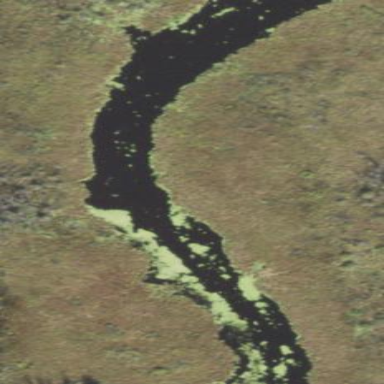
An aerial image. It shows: River flowing through natural water landscape.